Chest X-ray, AP view. Patient: 60 years old, sex M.
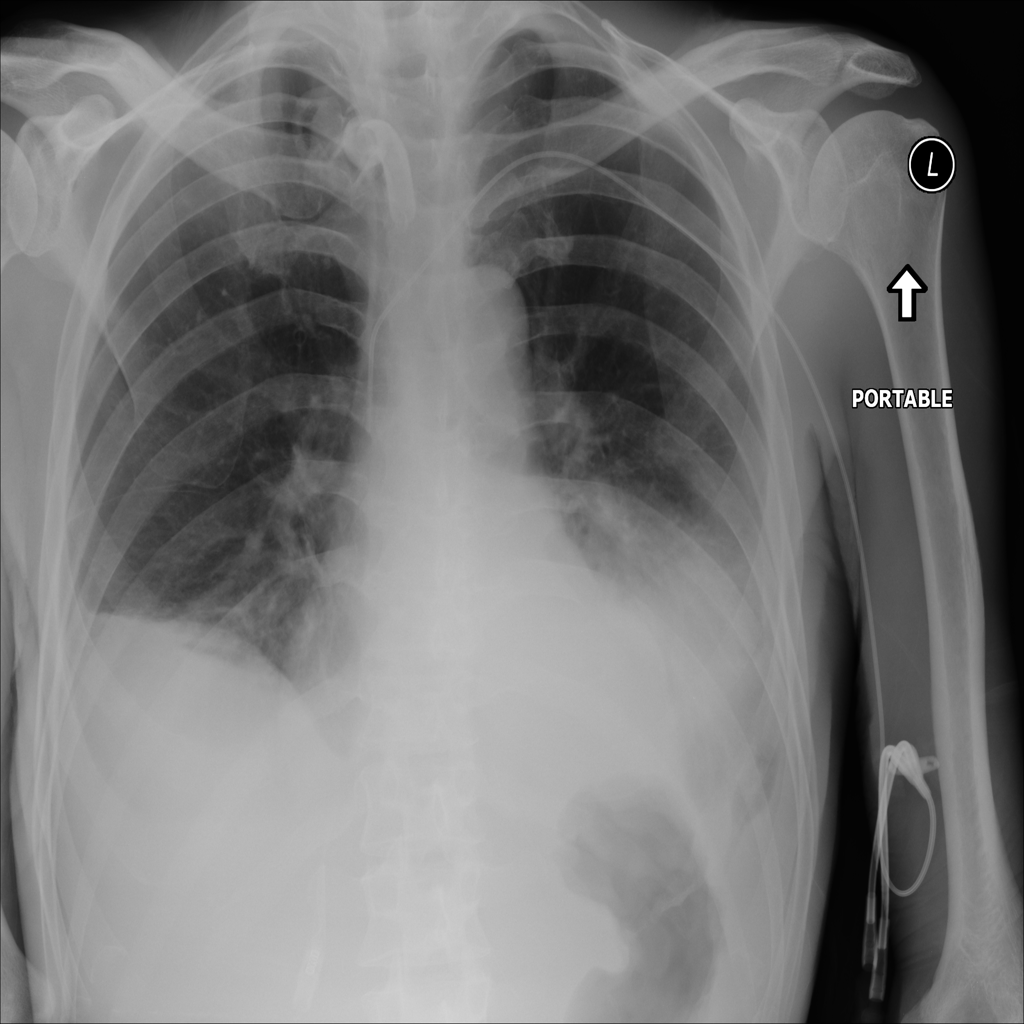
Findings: Effusion